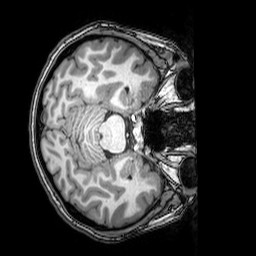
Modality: T1w
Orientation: axial
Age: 32
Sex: female
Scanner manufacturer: philips
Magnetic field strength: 3 T
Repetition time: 0.008113 s
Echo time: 0.003709 s